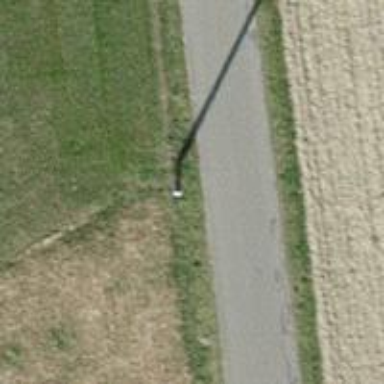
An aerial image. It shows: Straight power pole.